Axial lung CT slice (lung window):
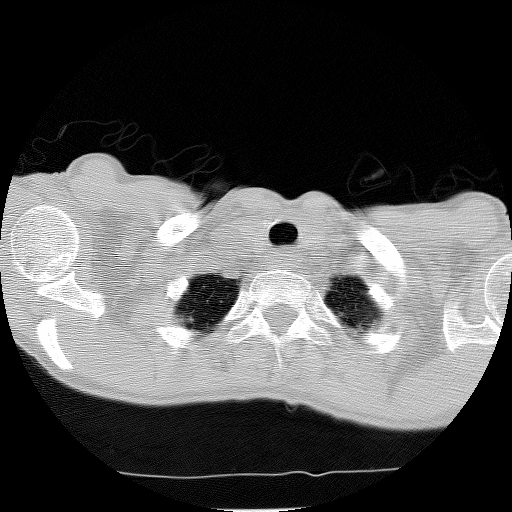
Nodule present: no